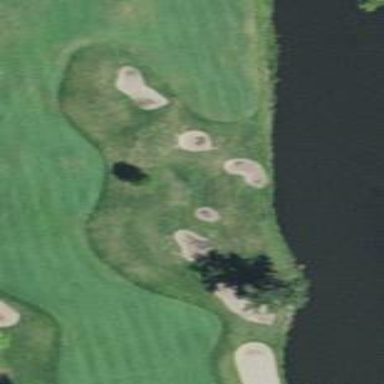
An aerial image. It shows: Golf fairway surrounded by grass.